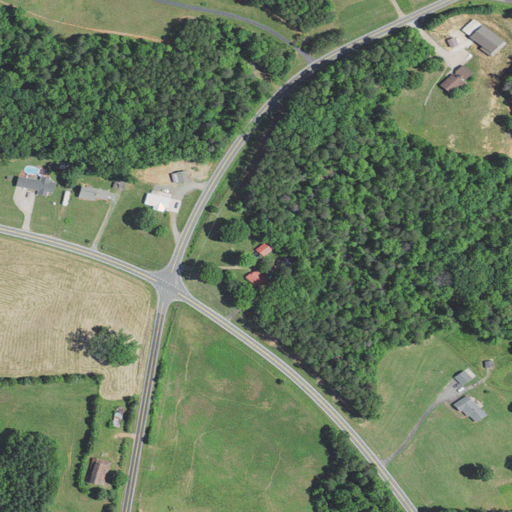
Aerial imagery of mountain in North Carolina named Piney Mountain containing pasture, deciduous forest, open development, evergreen forest, mixed forest, low intensity development, and high intensity development